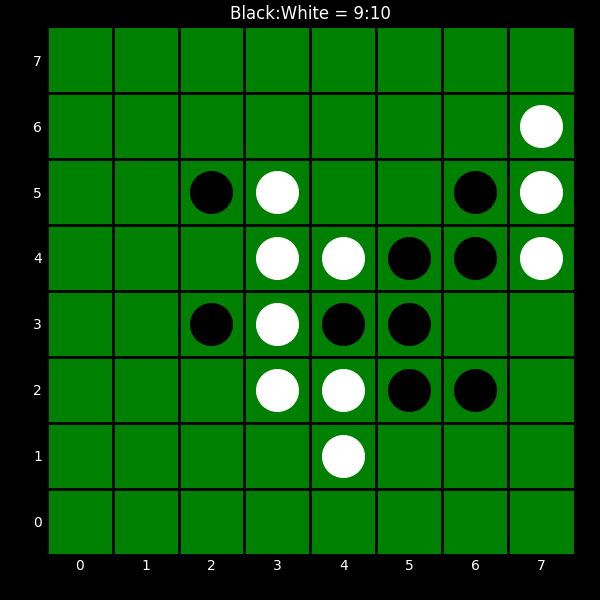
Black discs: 9
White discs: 10